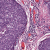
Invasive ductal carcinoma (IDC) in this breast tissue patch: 0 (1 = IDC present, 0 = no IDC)